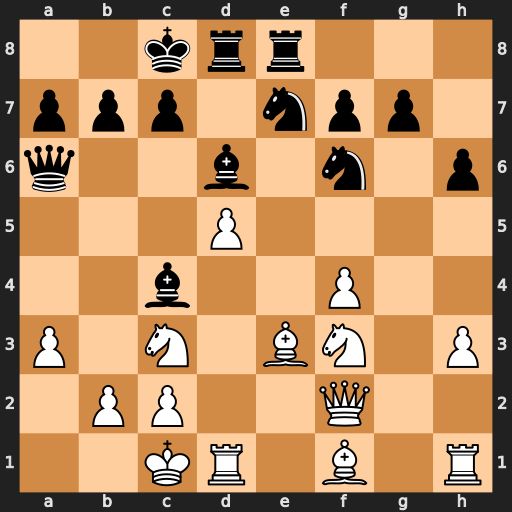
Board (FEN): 2krr3/ppp1npp1/q2b1n1p/3P4/2b2P2/P1N1BN1P/1PP2Q2/2KR1B1R
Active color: w
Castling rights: -
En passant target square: -
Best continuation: Bxc4 Qxc4 Rd4 Qxc3 bxc3